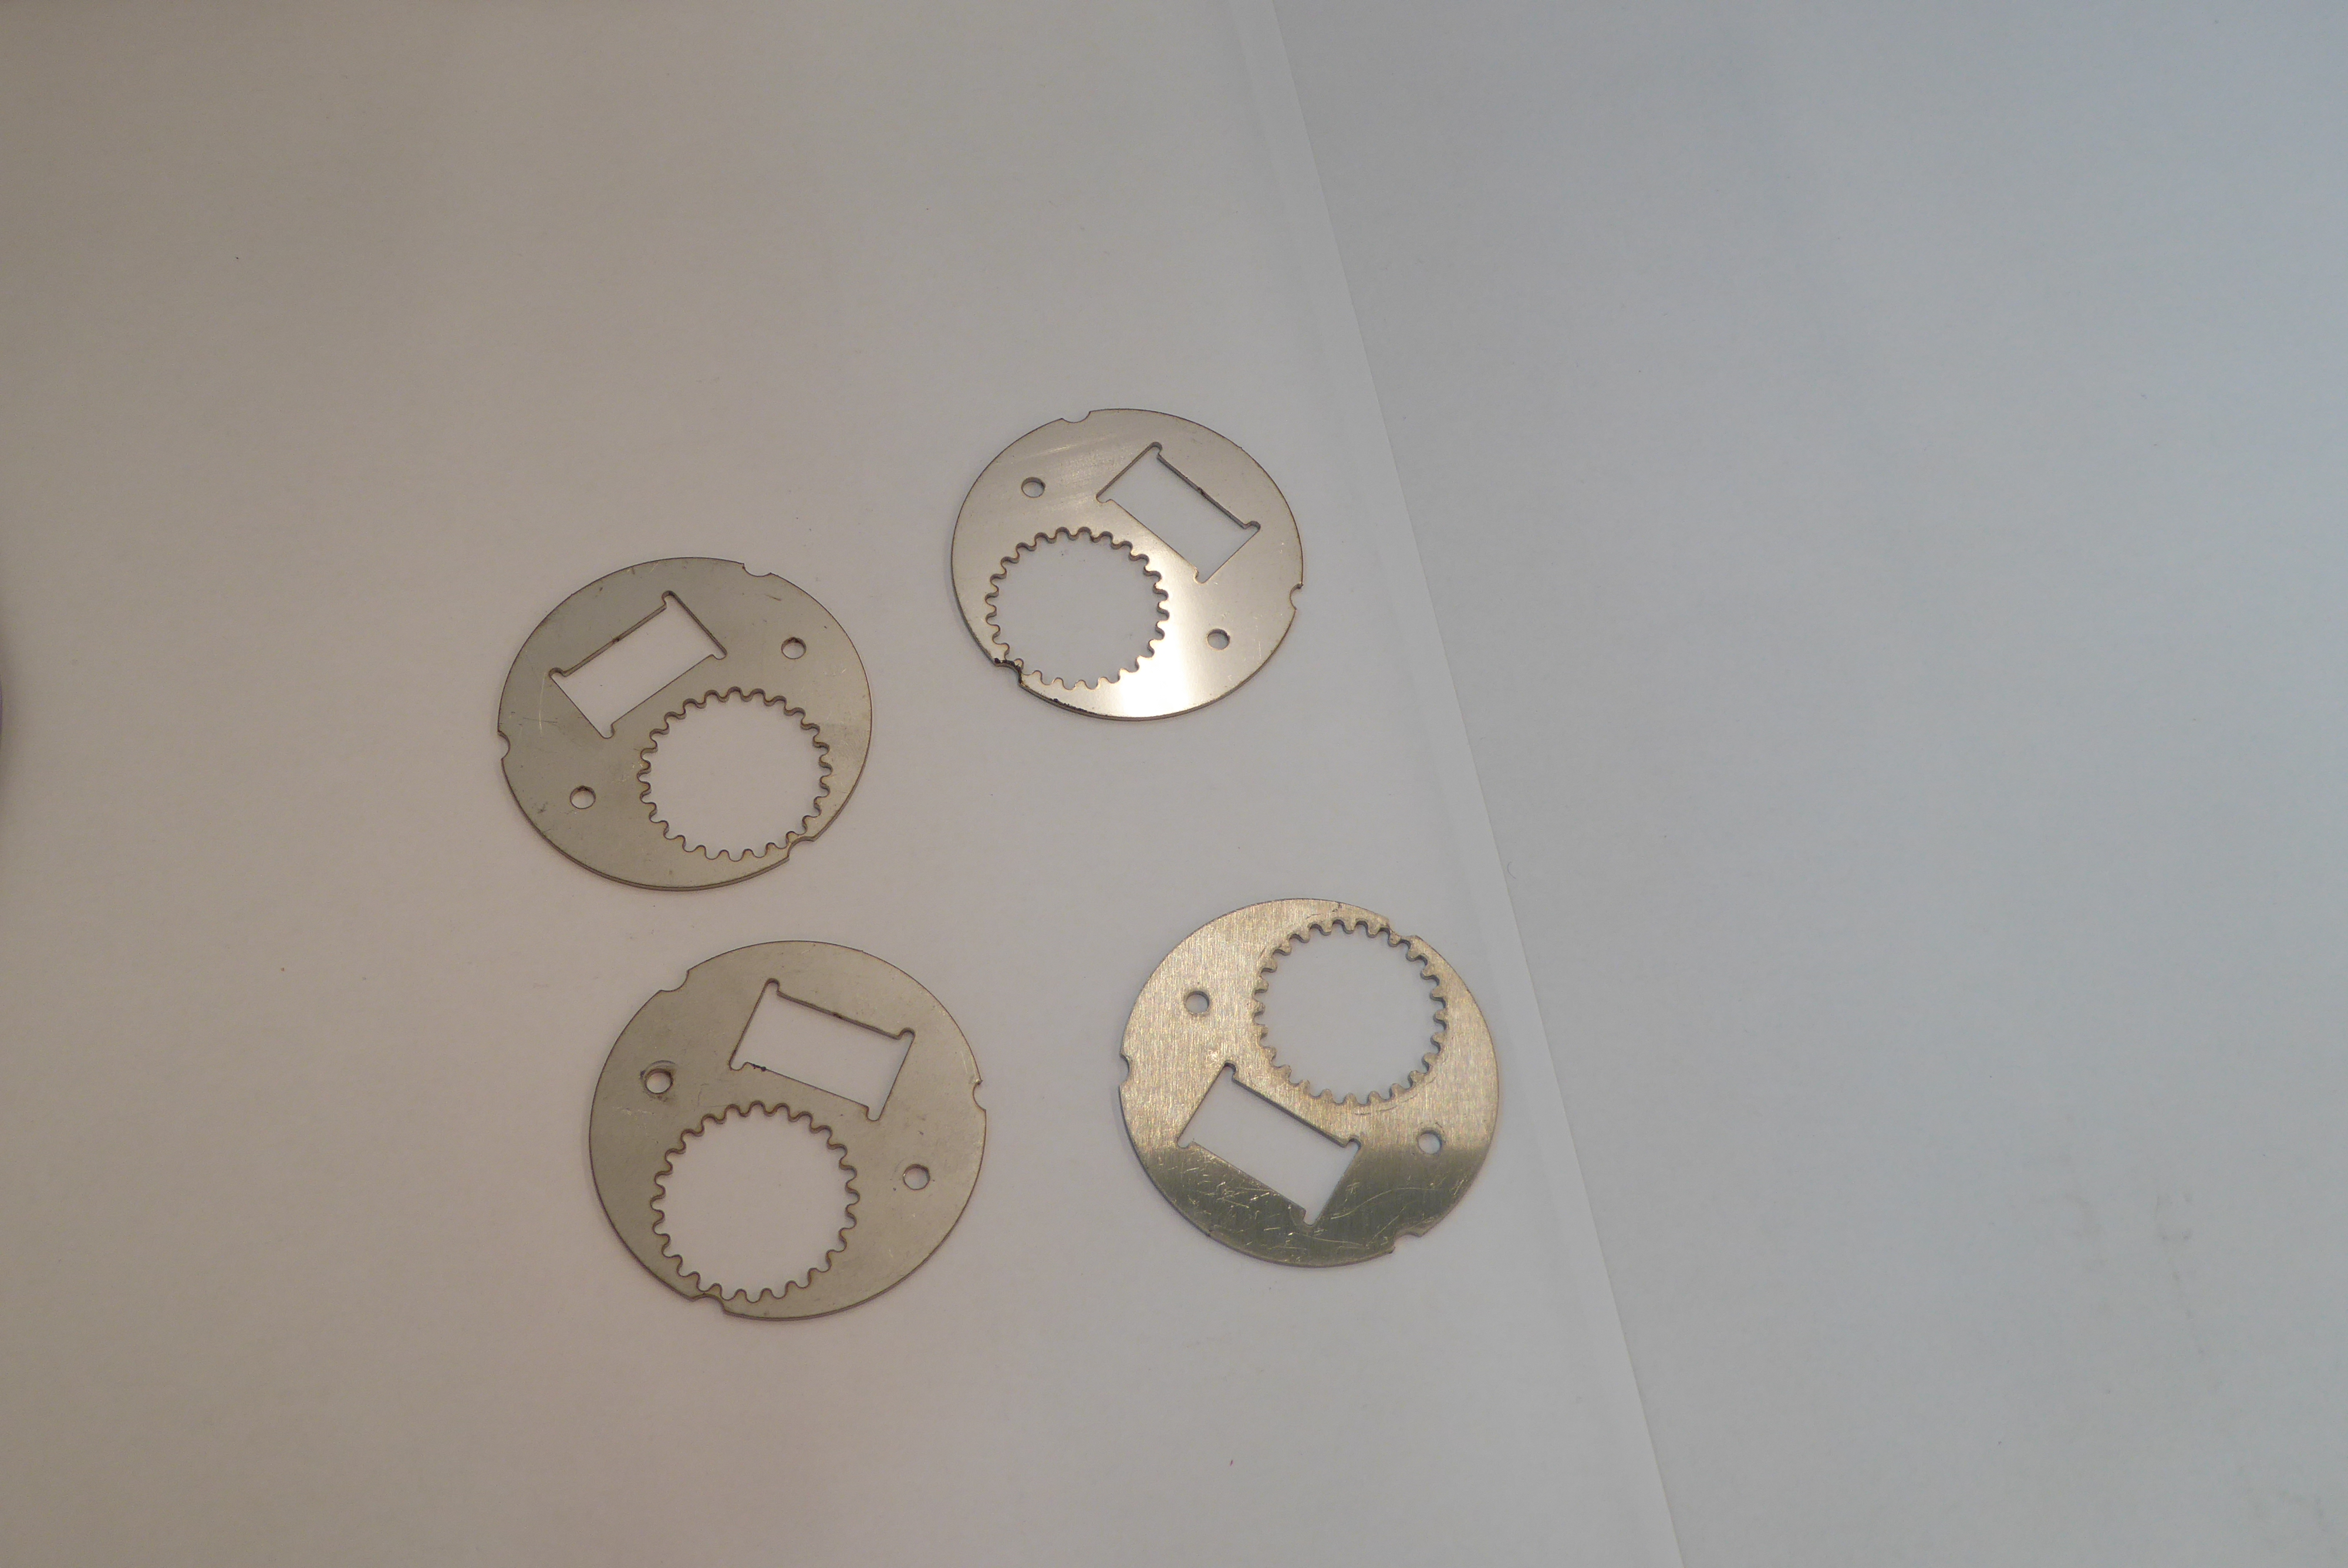
Label: Bottle Opener - Inlay